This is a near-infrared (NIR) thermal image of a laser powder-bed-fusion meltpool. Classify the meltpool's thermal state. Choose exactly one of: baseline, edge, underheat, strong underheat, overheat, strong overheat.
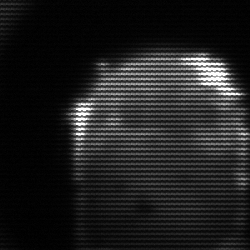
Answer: edge